Field crop: tomato
Growth stage: 1
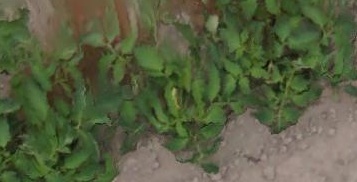
Species: tomato